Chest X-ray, PA view. Patient: 57 years old, sex M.
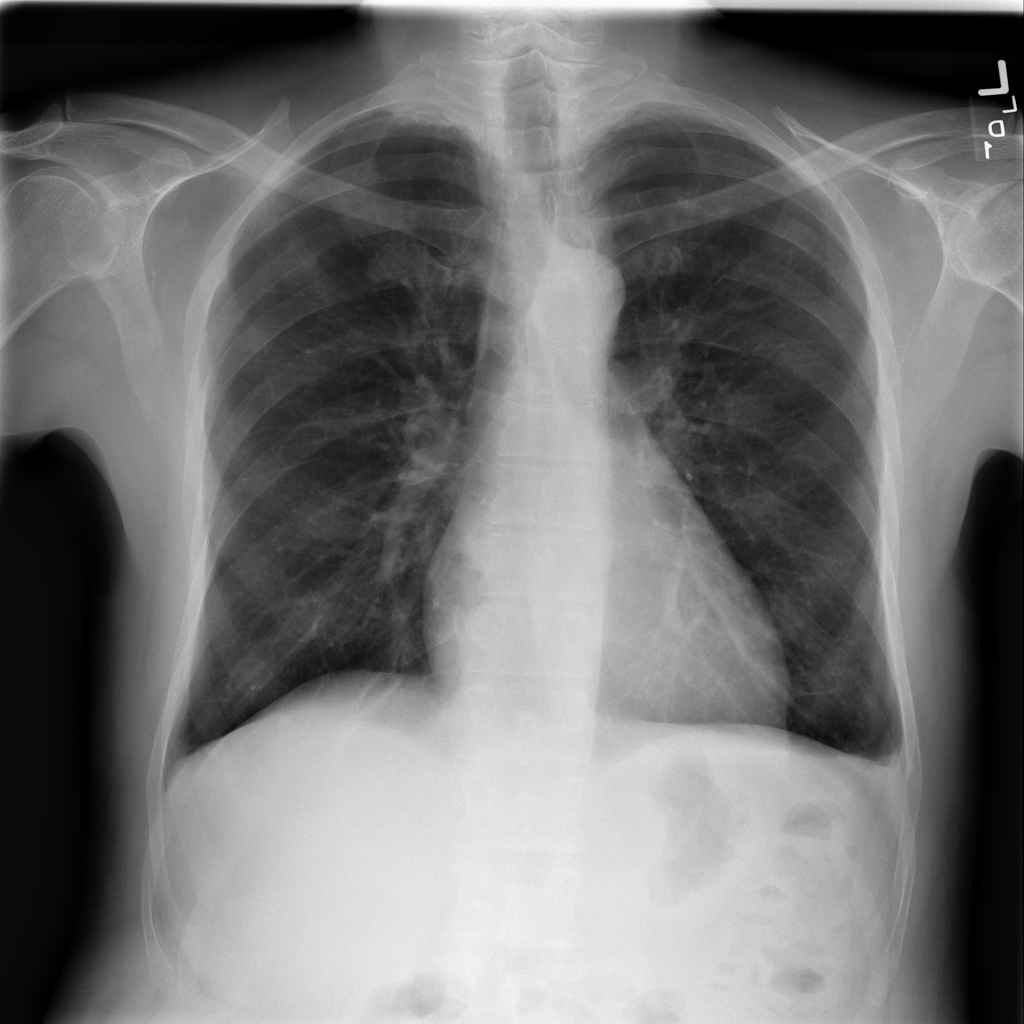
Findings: Pleural_Thickening